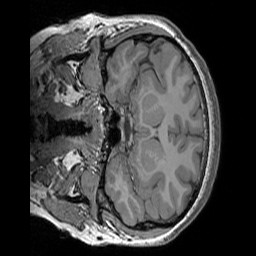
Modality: T1w
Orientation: coronal
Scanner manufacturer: siemens
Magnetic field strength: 3 T
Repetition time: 1.83 s
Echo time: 0.00303 s